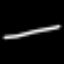
Label: line